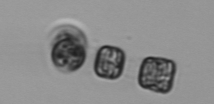
Label: Thalassiosira